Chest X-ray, AP view. Patient: 30 years old, sex M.
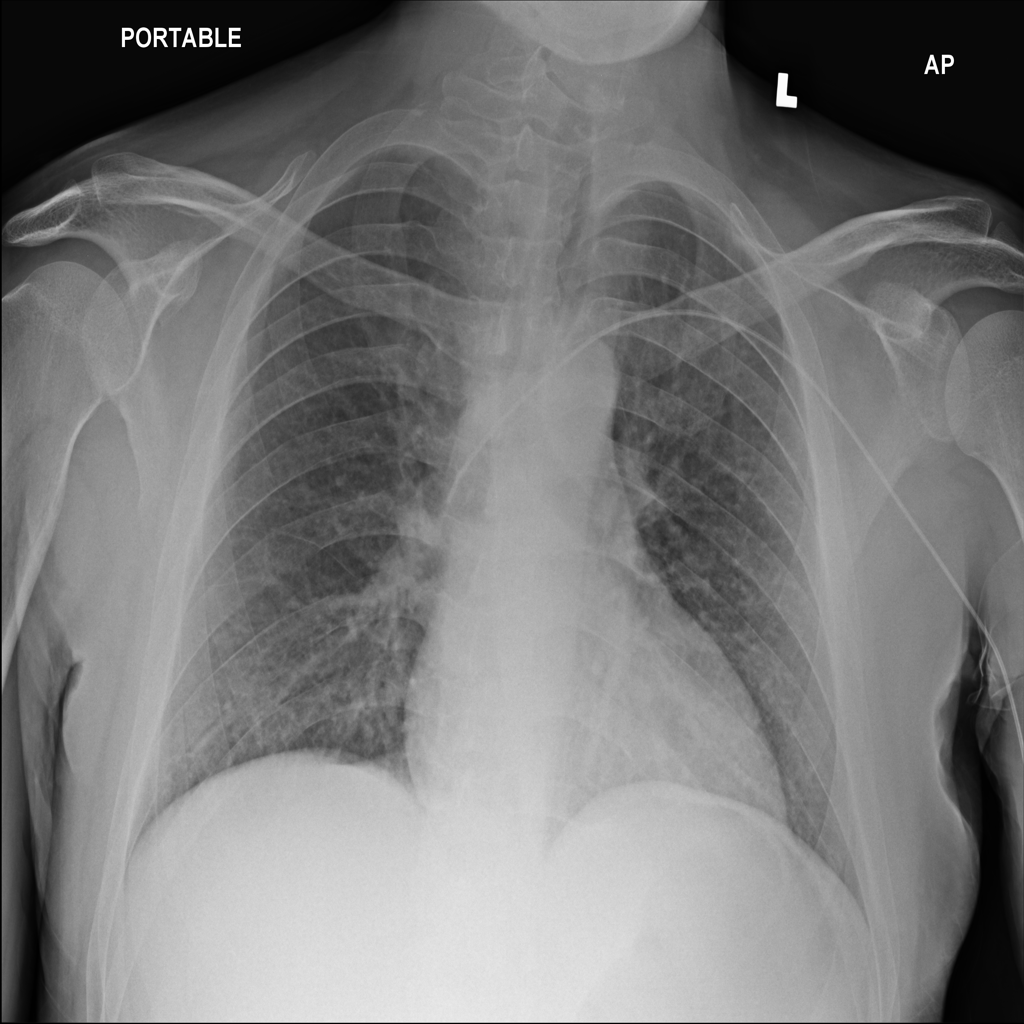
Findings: Infiltration